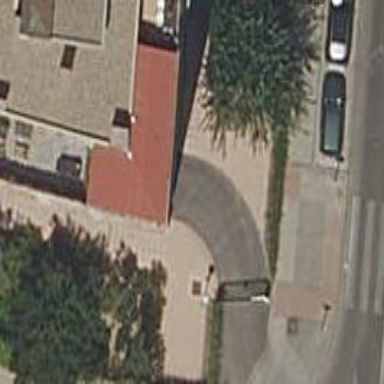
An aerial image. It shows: Parking entrance.